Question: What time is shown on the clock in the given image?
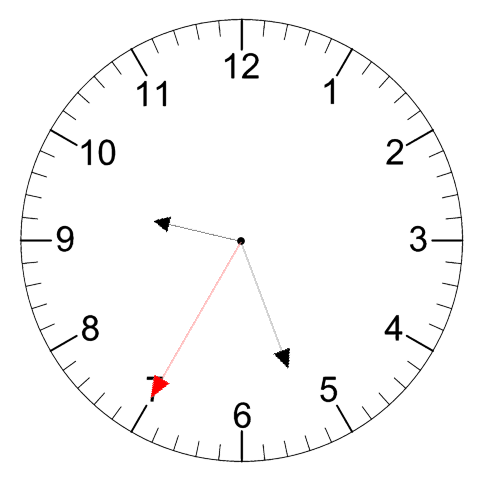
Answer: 09:26:35